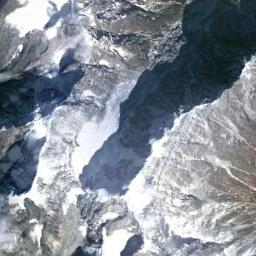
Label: snowberg